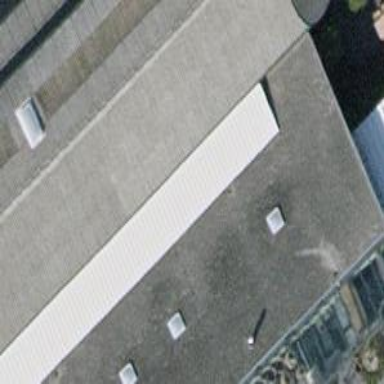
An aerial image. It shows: Garden center shop.